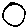
Label: circle